Interaction volume radius: 5 \u00c5
Interaction volume height: 30 \u00c5
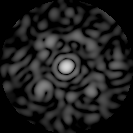
Disorder parameter: 0.6754